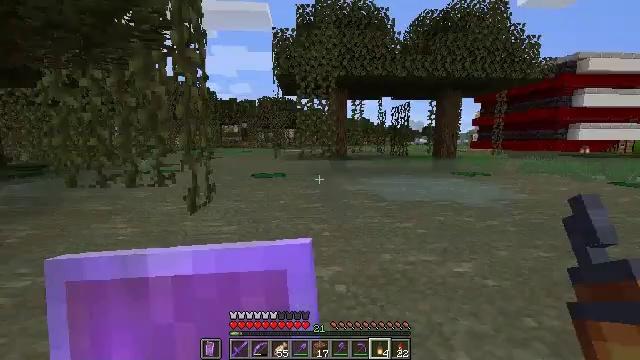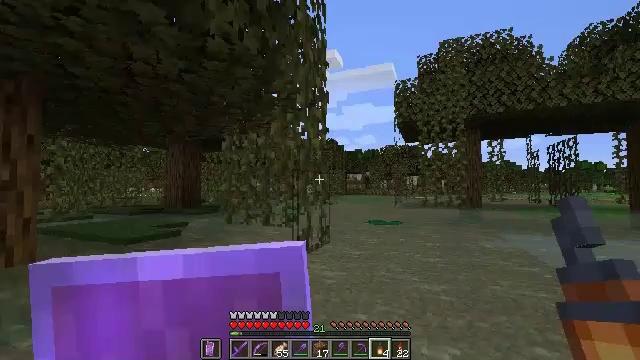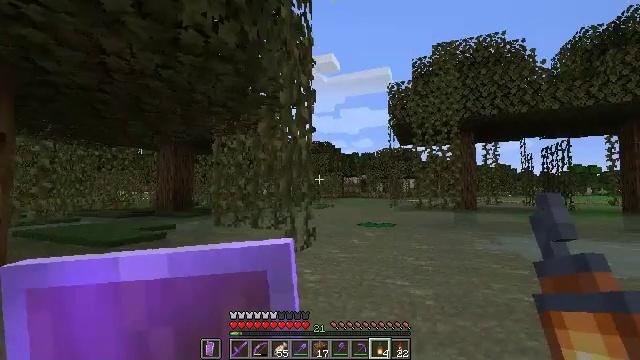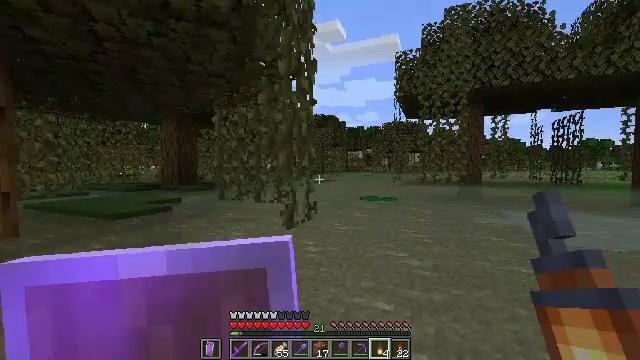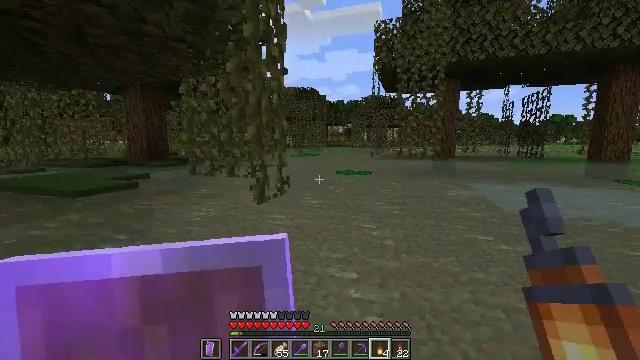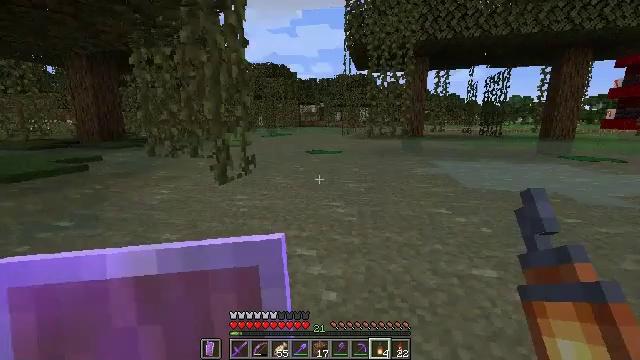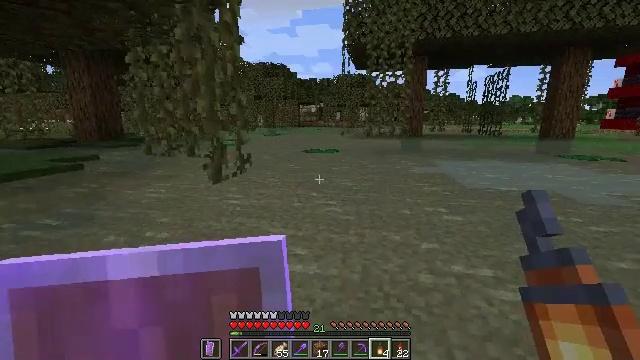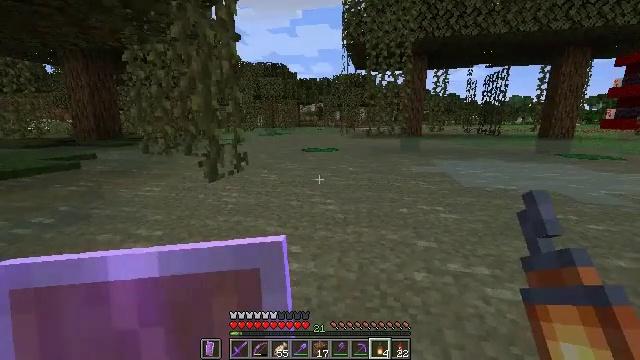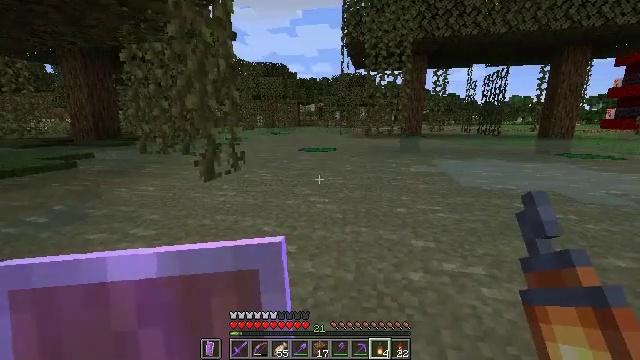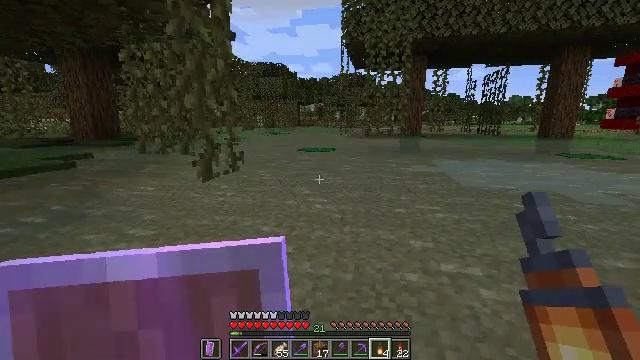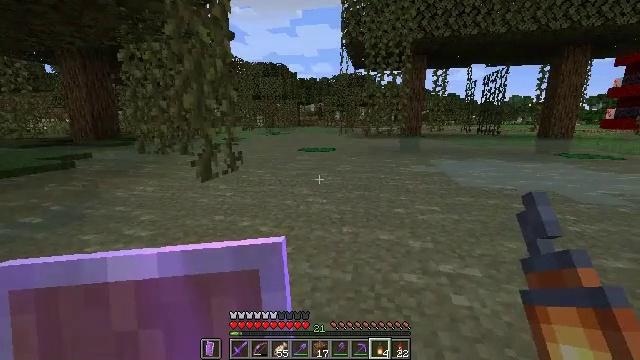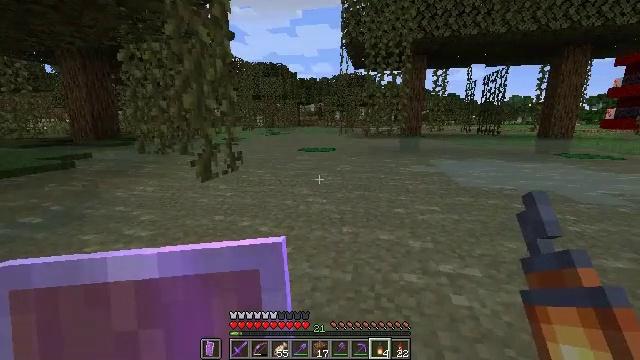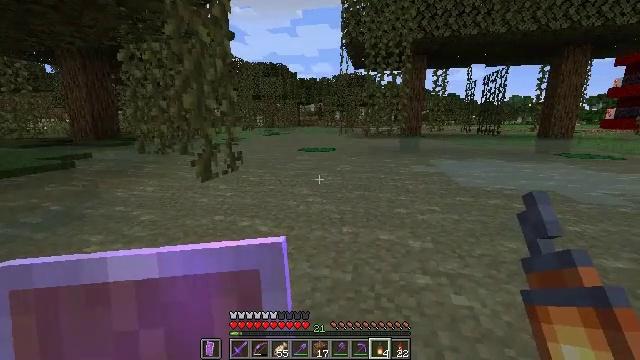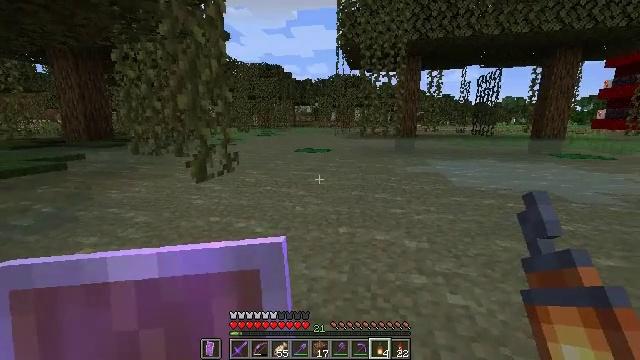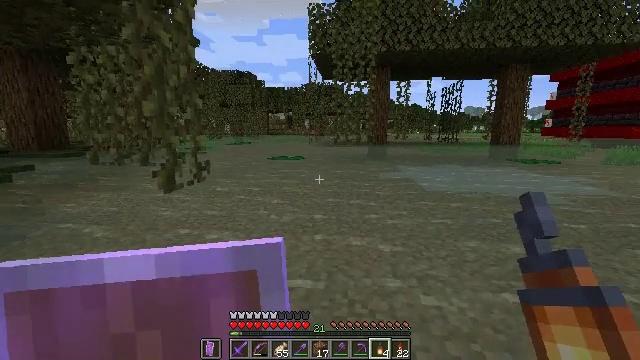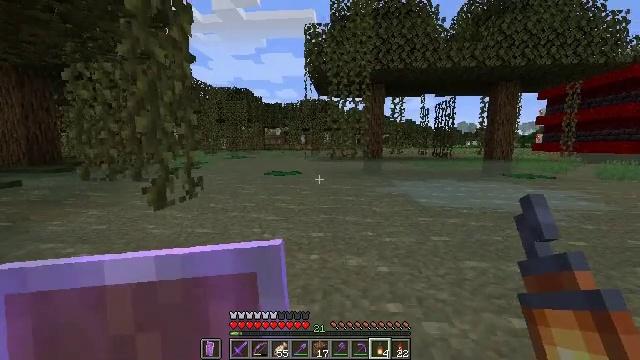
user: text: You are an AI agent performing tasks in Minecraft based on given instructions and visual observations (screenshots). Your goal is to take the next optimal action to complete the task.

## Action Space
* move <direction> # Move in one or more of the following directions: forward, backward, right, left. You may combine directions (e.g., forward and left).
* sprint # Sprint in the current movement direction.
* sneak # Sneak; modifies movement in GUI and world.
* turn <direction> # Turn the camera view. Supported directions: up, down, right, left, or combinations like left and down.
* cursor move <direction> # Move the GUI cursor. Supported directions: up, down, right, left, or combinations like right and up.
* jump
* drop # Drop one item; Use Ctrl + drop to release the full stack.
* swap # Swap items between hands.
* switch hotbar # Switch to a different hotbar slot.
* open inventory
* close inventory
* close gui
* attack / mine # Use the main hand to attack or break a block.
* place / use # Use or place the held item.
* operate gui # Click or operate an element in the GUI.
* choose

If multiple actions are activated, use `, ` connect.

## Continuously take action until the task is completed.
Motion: motion action
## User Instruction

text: Gather oak logs from trees.
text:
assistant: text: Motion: move forward, turn left and up
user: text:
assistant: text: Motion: move right
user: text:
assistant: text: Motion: move right, turn left and down
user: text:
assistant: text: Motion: turn right and down
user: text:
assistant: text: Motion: turn right and down
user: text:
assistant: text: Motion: no_op
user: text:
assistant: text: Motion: no_op
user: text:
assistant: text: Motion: no_op
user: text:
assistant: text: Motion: no_op
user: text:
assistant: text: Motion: no_op
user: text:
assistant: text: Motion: no_op
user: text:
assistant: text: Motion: no_op
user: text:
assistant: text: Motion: no_op
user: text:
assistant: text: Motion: turn right and up
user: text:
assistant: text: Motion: move forward, turn up
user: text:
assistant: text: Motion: move forward
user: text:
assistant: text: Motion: move forward
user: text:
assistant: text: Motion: move forward
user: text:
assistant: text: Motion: move forward
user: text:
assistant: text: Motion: move forward
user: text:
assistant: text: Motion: move forward
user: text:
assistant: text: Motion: move forward
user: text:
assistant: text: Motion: move forward
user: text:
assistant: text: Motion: move forward
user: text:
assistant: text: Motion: move forward
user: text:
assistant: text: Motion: move forward
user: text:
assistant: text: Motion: move forward
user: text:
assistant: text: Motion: move forward
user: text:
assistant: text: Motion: move forward
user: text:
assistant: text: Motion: move forward